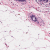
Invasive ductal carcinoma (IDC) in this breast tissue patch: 0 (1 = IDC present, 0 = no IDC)